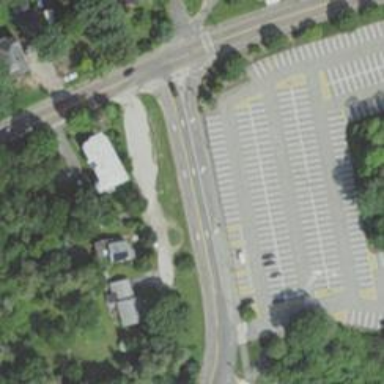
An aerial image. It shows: Parking space.